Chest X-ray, AP view. Patient: 31 years old, sex M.
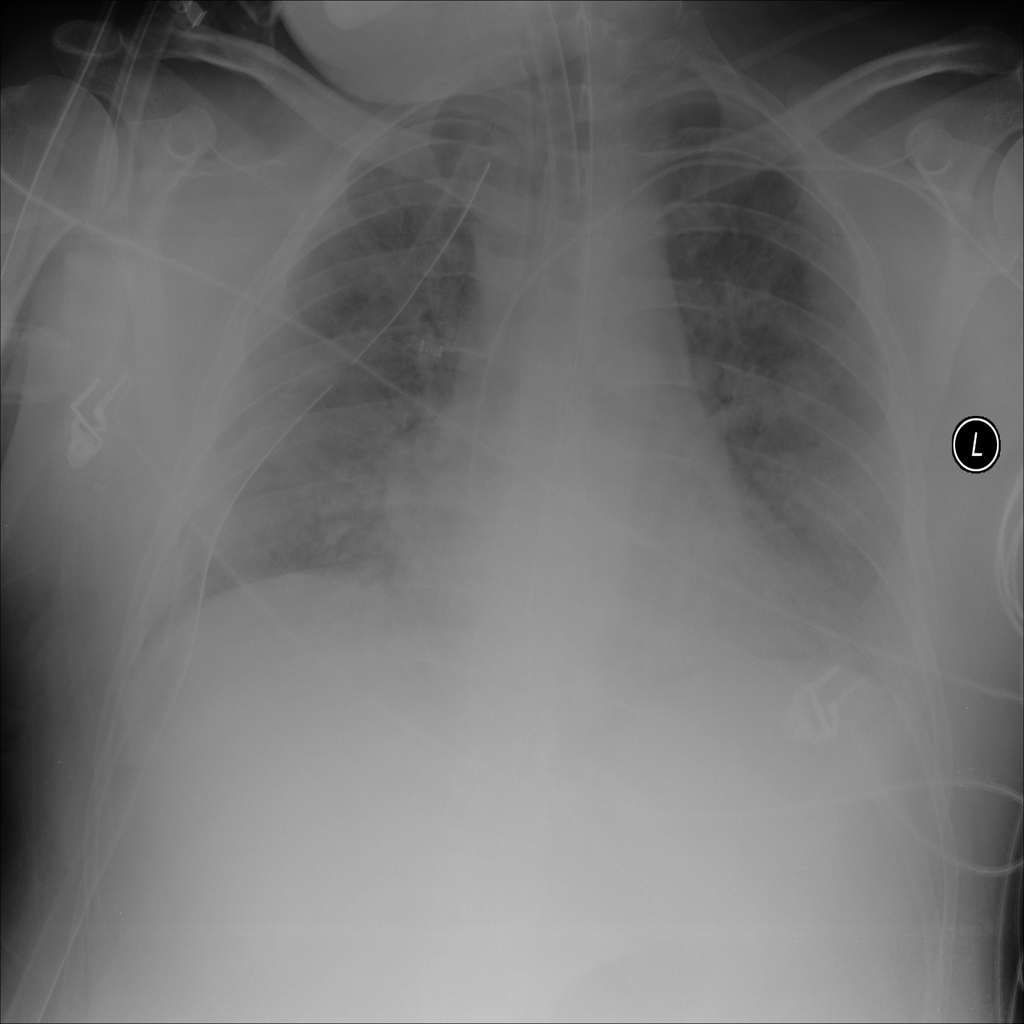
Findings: Infiltration